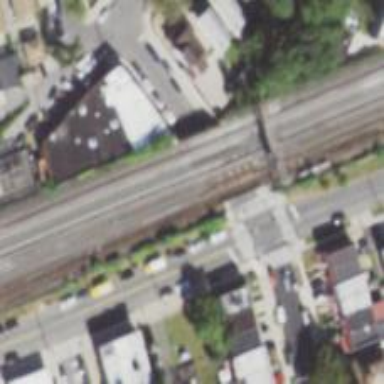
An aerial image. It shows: Bridge over electrified railway track.